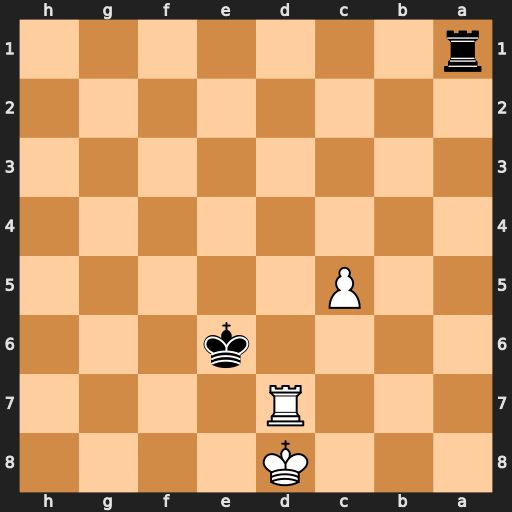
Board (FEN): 3K4/3R4/4k3/2P5/8/8/8/r7
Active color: b
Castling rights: -
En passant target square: -
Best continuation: Ra8+ Kc7 Ra7+ Kb6 Rxd7